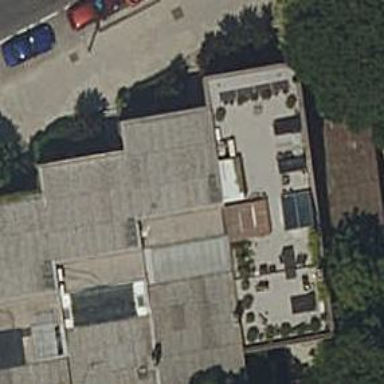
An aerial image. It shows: Terrace building.